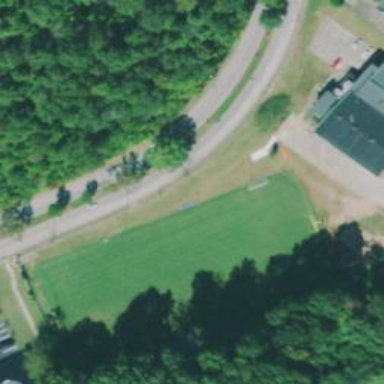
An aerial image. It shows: Soccer field.